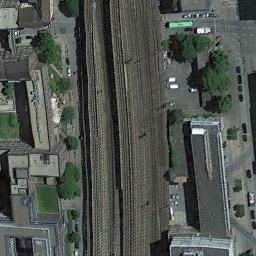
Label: railway